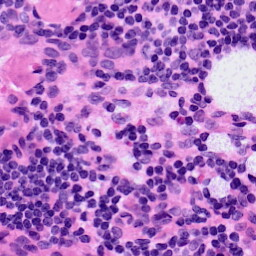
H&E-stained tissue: LymphNode